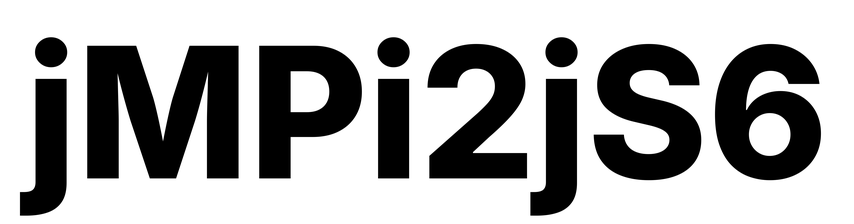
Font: Inter_ExtraBold